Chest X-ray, AP view. Patient: 26 years old, sex F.
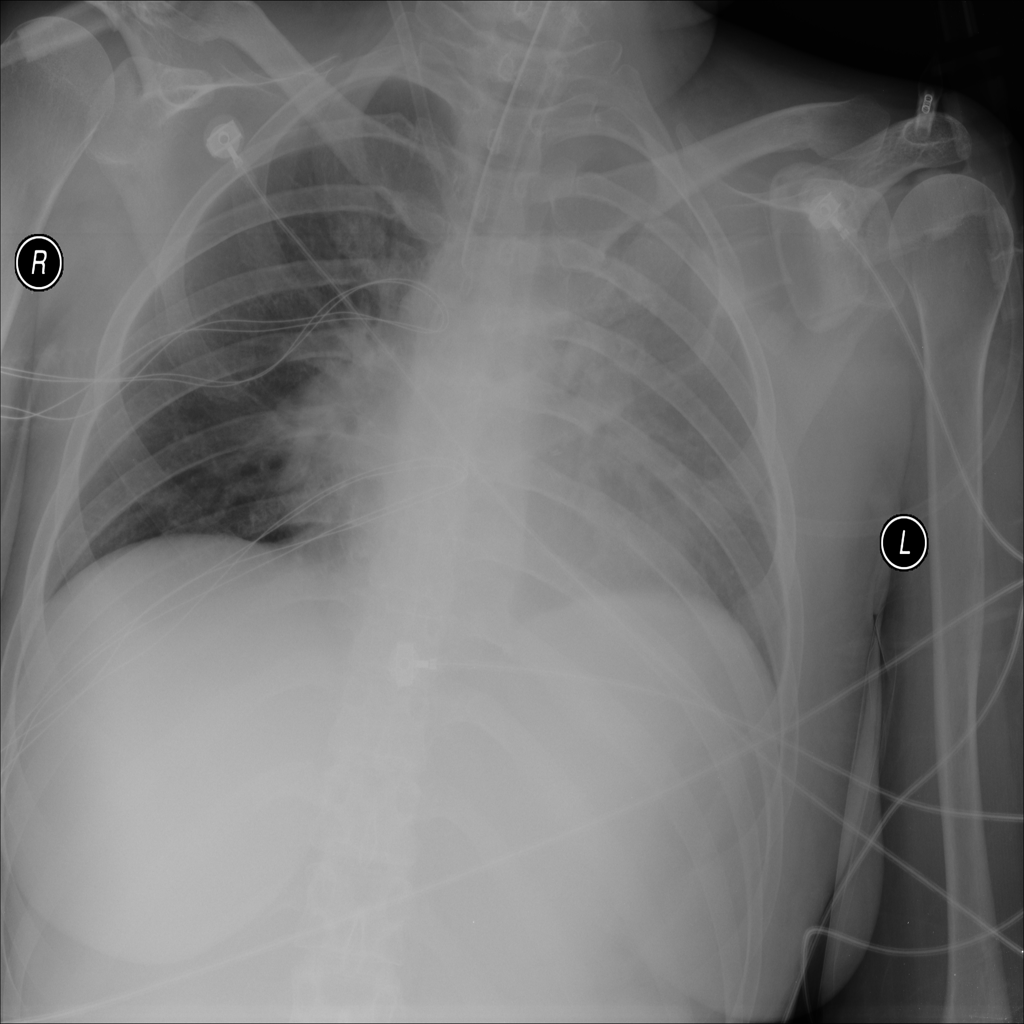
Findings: Consolidation